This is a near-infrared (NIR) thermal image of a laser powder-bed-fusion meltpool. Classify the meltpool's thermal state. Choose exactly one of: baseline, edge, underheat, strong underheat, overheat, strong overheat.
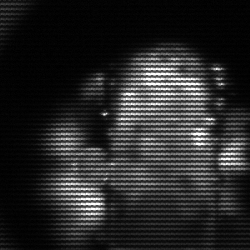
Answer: strong underheat